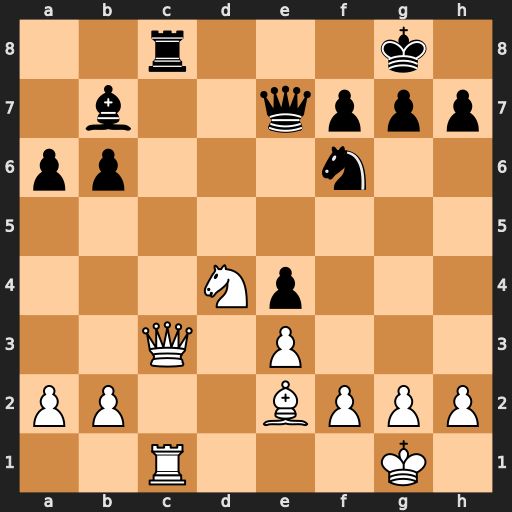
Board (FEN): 2r3k1/1b2qppp/pp3n2/8/3Np3/2Q1P3/PP2BPPP/2R3K1
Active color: w
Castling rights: -
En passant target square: -
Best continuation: Qxc8+ Bxc8 Rxc8+ Ne8 Bxa6 h5 Bb5